Question: I am using a popular plugin called <URL>, for exporting HTML to CSV with following code:
'''
<?php
include "simple_html_dom.php";
$html = file_get_html('http://siteurl.com');
header('Content-type: application/ms-excel');
header('Content-Disposition: attachment; filename=sample.csv');
$fp = fopen("php://output", "w");
foreach ($html->find('tr') as $element) {
$td = array();
foreach ($element->find('th') as $row) {
$td[] = $row->plaintext;
}
fputcsv($fp, $td);
$td = array();
foreach ($element->find('td') as $row) {
$td[] = $row->plaintext;
}
fputcsv($fp, $td);
}
fclose($fp);
?>
'''
Everything works fine, except that an empty row is inserted after each row.
What could be the issue?
Attached is the screenshot of my CSV below.

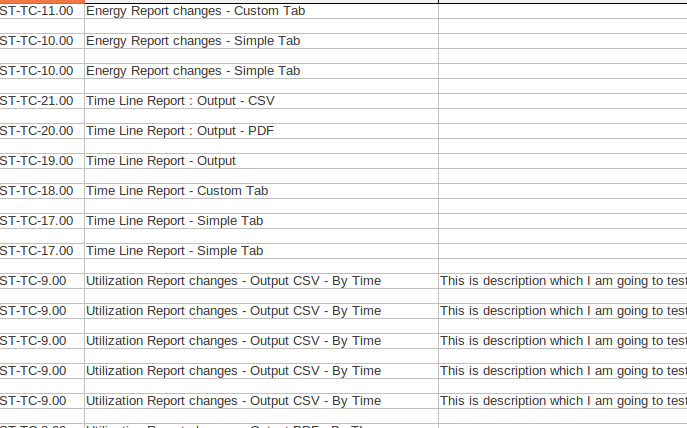
Answer: I guess you have only the first row having header cells... Trying to get data from '<th>' in every row will return nothing, wich explains empty rows you're getting...
You can simply rearrange/change your code accordingly... For example replace your big loop with:
'''
$td = array();
foreach ($element->find('tr th') as $th) {
$td[] = $th->plaintext;
}
fputcsv($fp, $td);
foreach ($element->find('tr td') as $td) {
$td[] = $td->plaintext;
}
fputcsv($fp, $td);
'''